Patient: sex F, age 64
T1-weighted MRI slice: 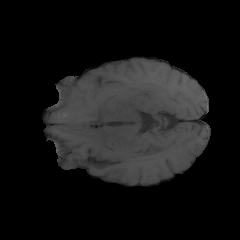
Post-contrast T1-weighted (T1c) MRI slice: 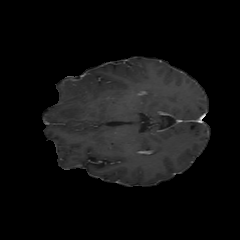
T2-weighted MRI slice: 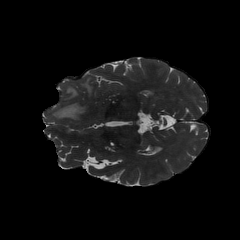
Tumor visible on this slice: yes
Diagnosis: Glioblastoma, IDH-wildtype
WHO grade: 4